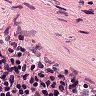
Metastatic tissue present: no